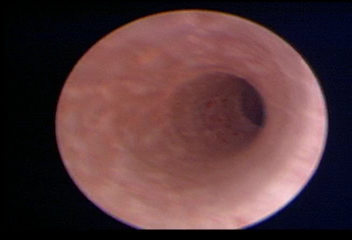
Modality: WLC
Class: Normal mucosa
Bladder cancer association: No